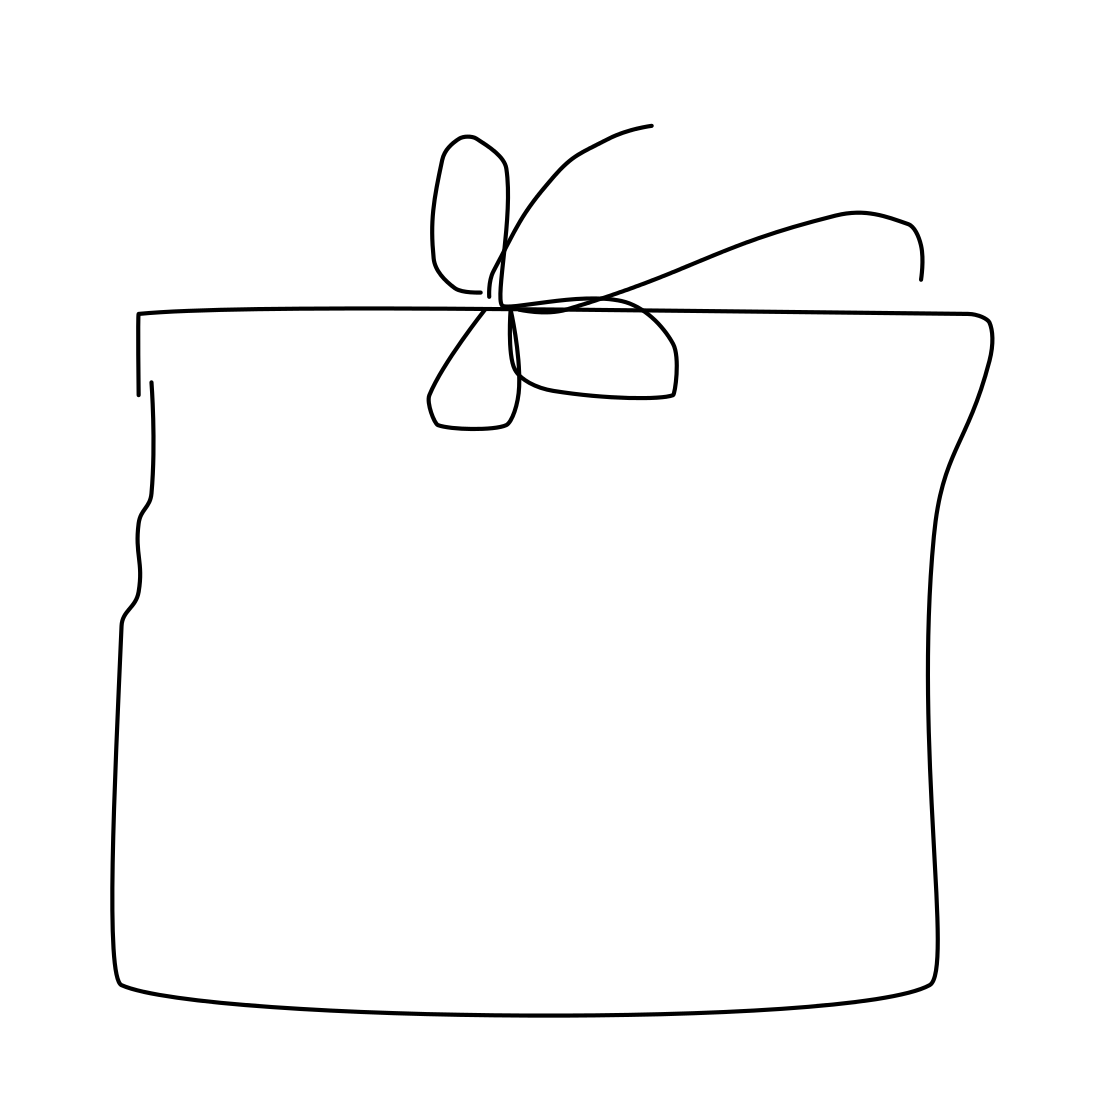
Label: present